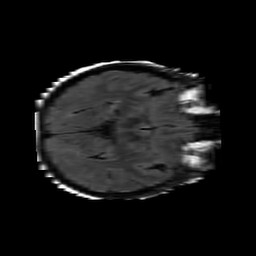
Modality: FLAIR
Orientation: axial
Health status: ill
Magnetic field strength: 3 T